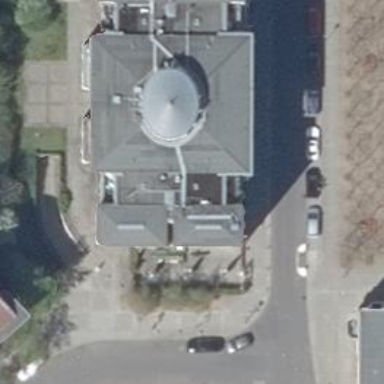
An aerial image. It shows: Restaurant.